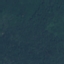
Land use / land cover class: Forest